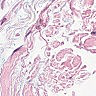
Metastatic tissue present: no